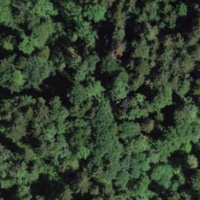
EUNIS habitat code: 44
Species observed at this site:
Geranium robertianum